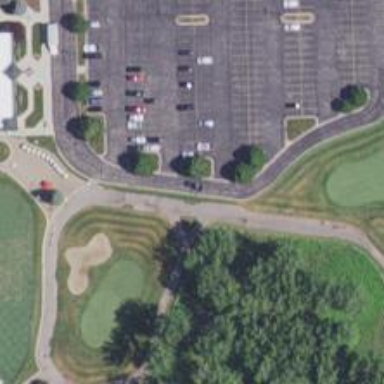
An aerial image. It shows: Path designed for golf carts.